Interaction volume radius: 5 \u00c5
Interaction volume height: 10 \u00c5
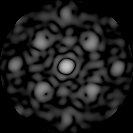
Disorder parameter: 0.3501